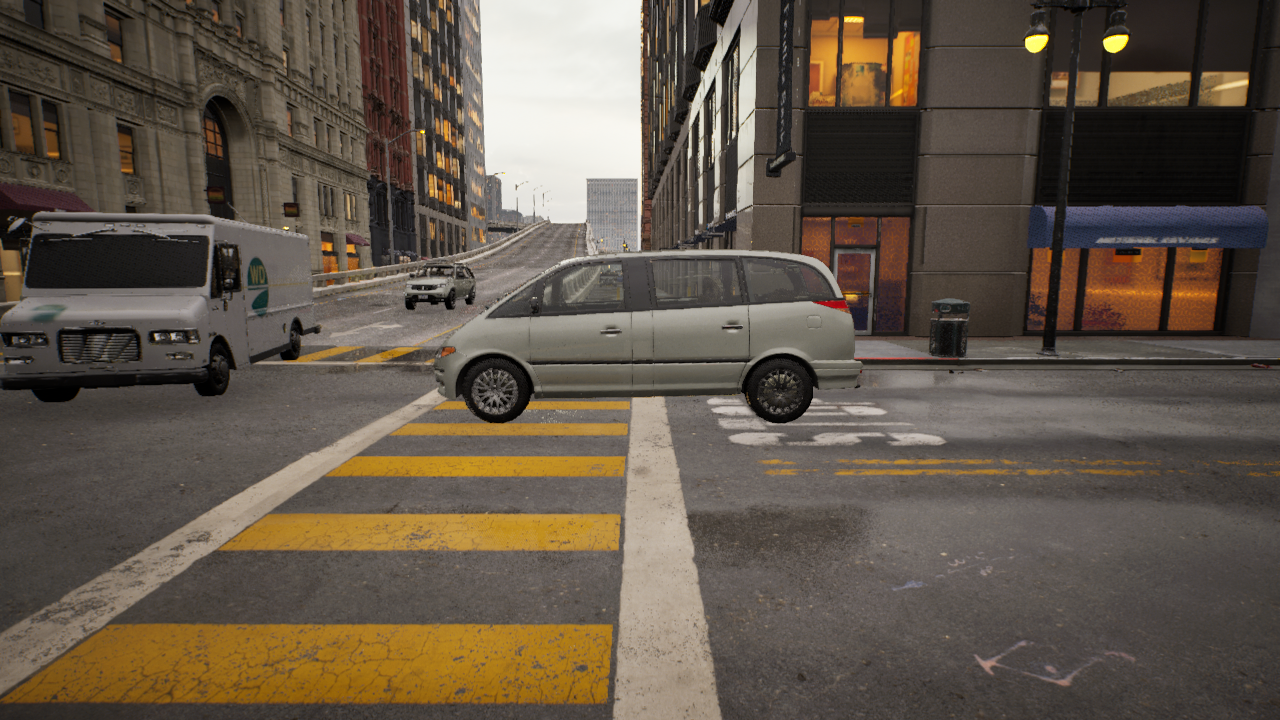
Venue: residential
Lighting: golden hour
Vehicle rig: minivan